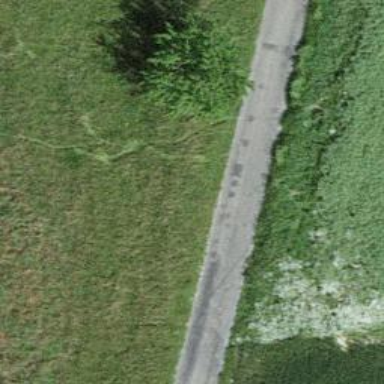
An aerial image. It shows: Paved service road.